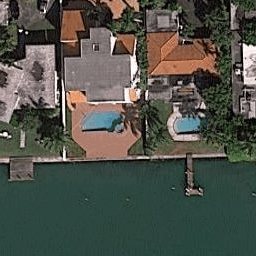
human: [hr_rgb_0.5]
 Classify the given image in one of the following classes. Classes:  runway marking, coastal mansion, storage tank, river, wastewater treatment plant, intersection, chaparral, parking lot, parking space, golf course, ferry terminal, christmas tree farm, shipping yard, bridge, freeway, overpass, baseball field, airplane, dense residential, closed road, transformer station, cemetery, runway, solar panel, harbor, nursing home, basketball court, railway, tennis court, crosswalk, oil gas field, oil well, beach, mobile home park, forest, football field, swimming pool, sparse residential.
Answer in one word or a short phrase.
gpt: coastal mansion